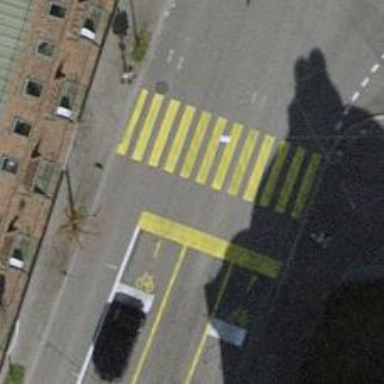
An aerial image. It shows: Road crossing with traffic signals.